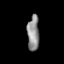
Tissue: prostate
Cell type: B cells
Senescence score: 0.6872
Nuclear area (px): 408
Mean DAPI intensity: 142.515